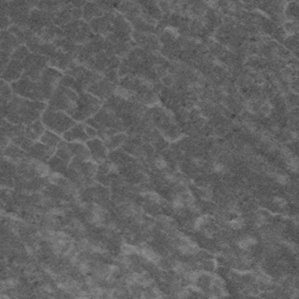
Label: frost